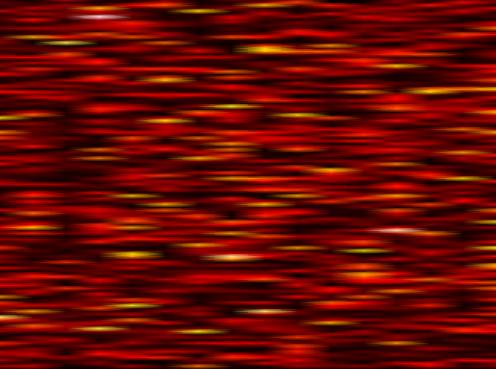
Label: FBMC